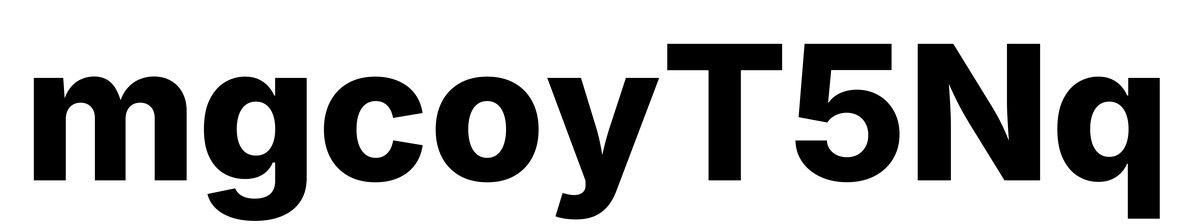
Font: Inter_ExtraBold